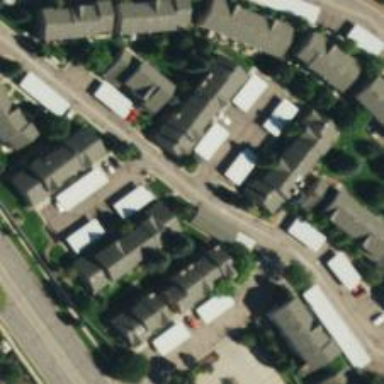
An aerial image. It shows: Living street.